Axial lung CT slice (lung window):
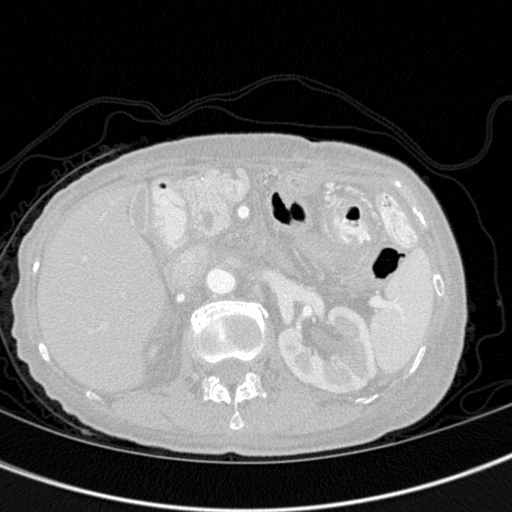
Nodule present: no